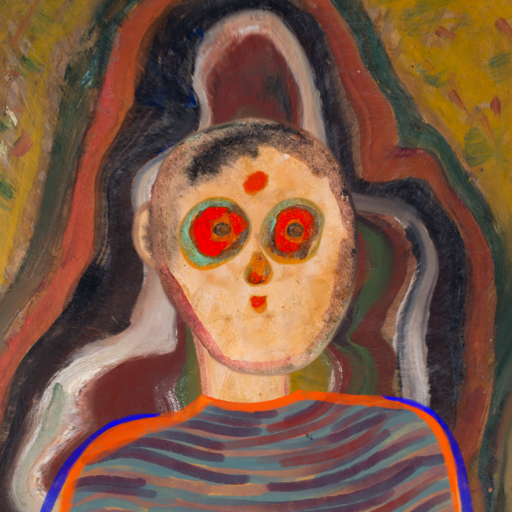
Background: AfterRaid, Head And Neck Front: Childish, Face Front: Sisters, Bust: Experience, Hair Front: Blank, Head Accessory: Blank, Second Necklace: Blank, Necklace: Blank, Baby: Blank